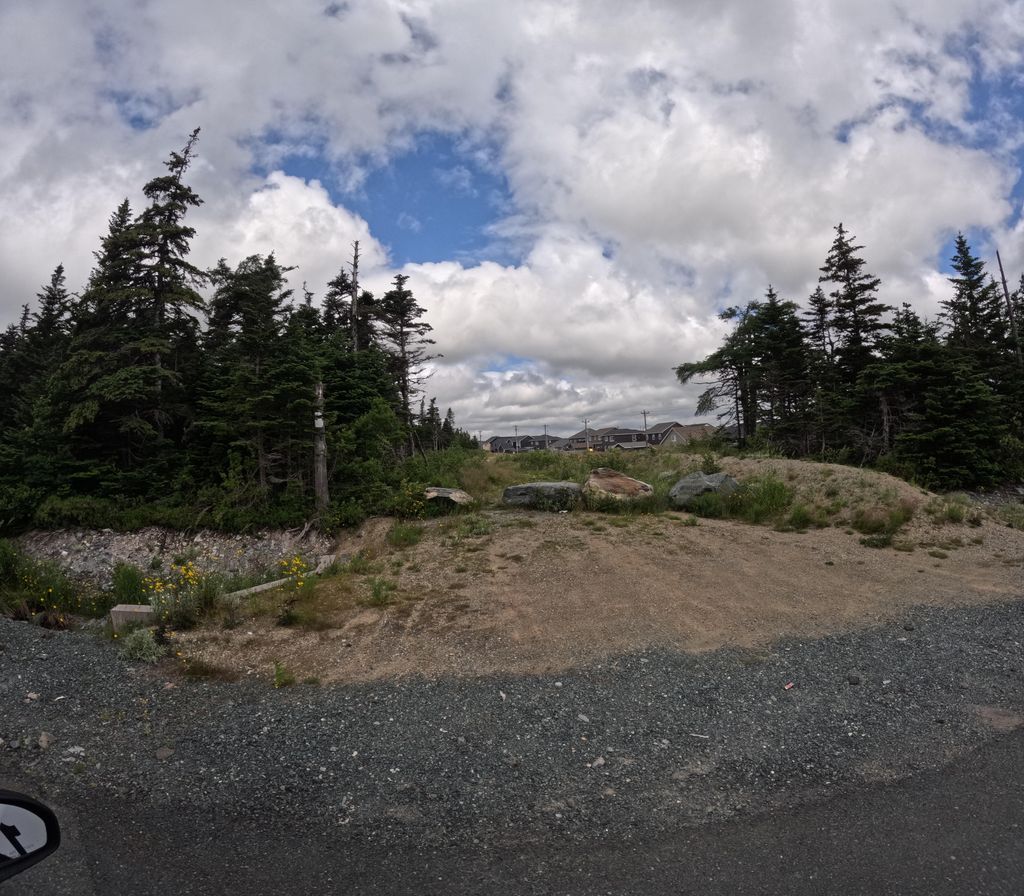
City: st_johns